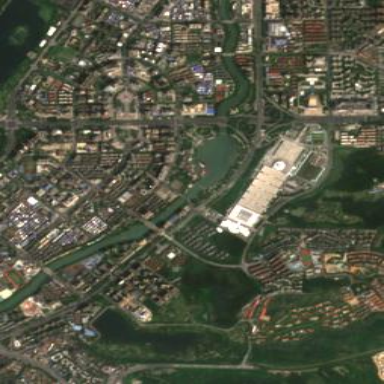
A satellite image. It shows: Exhibition centre within commercial area.